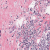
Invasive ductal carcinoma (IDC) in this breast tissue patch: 1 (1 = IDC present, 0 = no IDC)